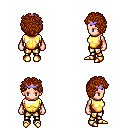
a pixel art fantasy rpg character, female body template, human, light skin, gold chest armor, gold greaves, brunette curly afro hairstyle, purple tiara, gold boots, four views (front, back, left, right), 2x2 character sprite sheet, small pixel art, hard edges, no anti-aliasing